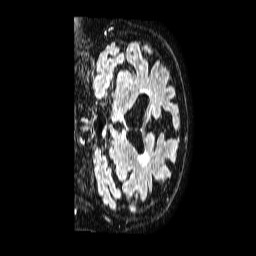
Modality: FLAIR
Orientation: coronal
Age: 77
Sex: male
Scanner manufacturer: philips
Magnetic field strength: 1.5 T
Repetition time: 4.8 s
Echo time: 0.3 s